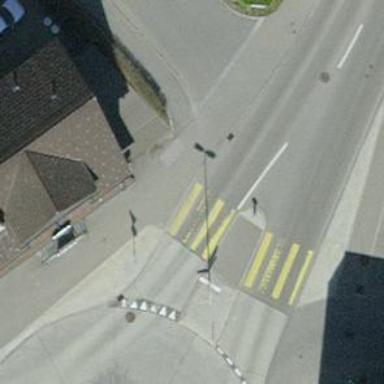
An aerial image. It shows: Zebra crossing with road island.